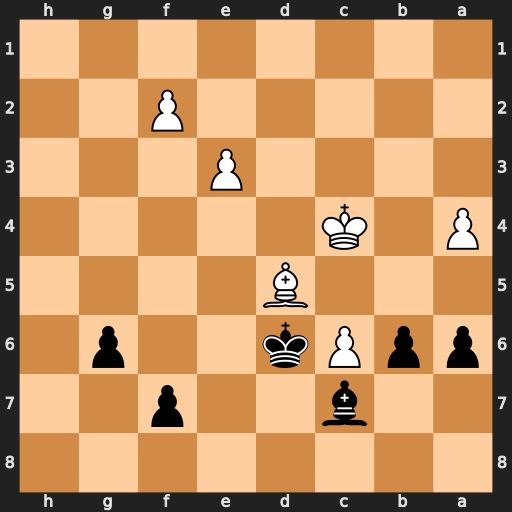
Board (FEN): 8/2b2p2/ppPk2p1/3B4/P1K5/4P3/5P2/8
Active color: b
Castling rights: -
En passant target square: -
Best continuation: b5+ Kd4 Bb6+ Kd3 Kxd5